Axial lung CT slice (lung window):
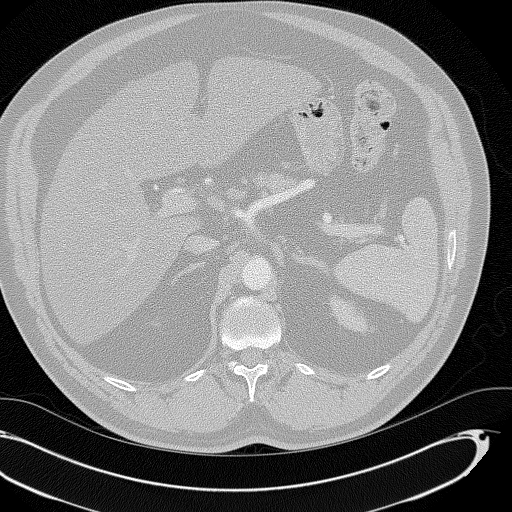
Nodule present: no